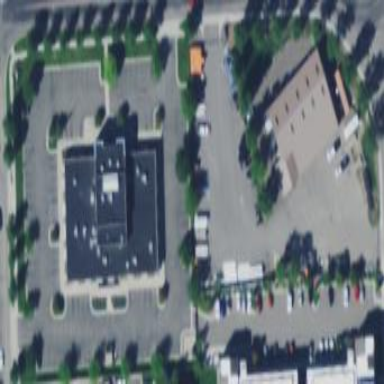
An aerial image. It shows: Commercial area.